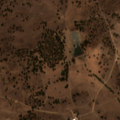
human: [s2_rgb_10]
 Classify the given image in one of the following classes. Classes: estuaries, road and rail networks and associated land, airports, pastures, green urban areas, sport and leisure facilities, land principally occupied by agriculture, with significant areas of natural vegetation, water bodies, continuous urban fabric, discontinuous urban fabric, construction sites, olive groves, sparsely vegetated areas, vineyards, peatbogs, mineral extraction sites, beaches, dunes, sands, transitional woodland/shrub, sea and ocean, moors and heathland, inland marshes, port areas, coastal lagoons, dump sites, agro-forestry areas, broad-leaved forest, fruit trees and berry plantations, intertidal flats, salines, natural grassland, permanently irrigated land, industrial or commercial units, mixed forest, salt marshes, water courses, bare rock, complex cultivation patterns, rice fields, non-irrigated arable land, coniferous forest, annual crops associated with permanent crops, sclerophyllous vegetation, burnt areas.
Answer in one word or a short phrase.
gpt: pastures, agro-forestry areas